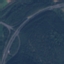
Land use / land cover class: Highway